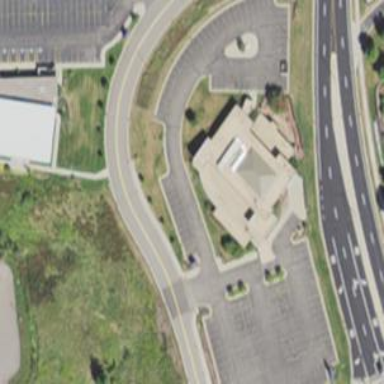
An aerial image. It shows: Healthcare clinic.